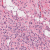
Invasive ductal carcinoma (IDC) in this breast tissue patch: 1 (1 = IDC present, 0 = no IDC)